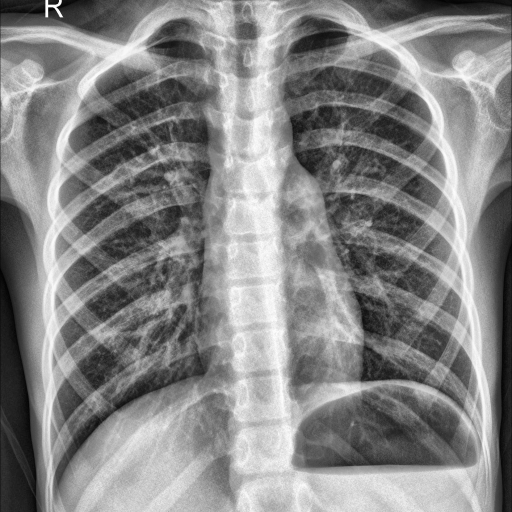
Finding: NORMAL